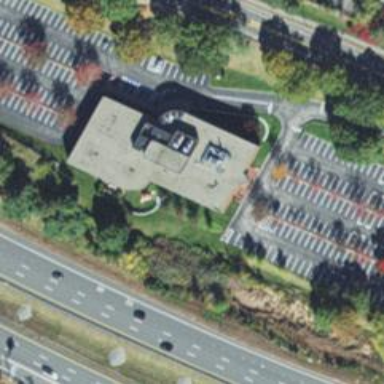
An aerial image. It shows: Office building.